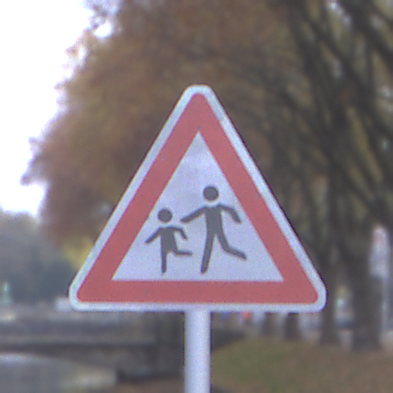
Verkehrszeichen: KinderRechts
Umgebung: Outdoor, Urban
Tageszeit: SunriseSunset
Wetter: PartlyCloudy
Licht: Natural
Jahreszeit: NotSpecified
Kontrast: LowContrast